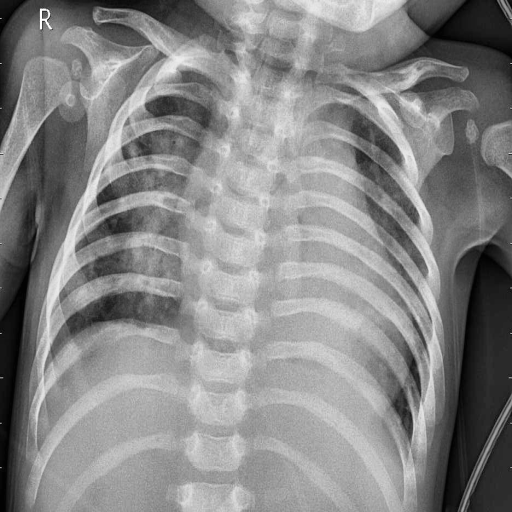
Finding: PNEUMONIA